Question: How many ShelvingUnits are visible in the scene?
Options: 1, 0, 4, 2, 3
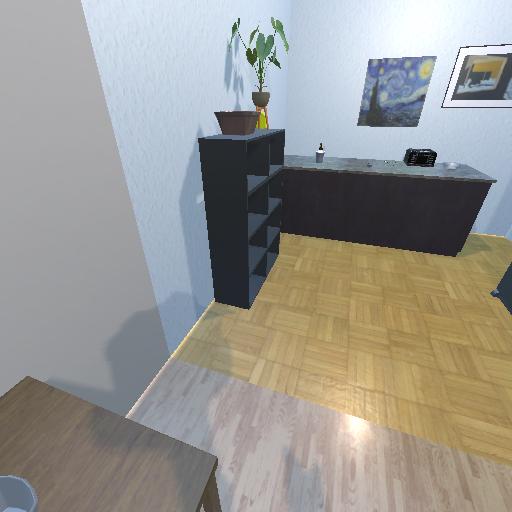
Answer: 1